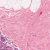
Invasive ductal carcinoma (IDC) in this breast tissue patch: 0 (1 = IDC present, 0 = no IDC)